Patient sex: F
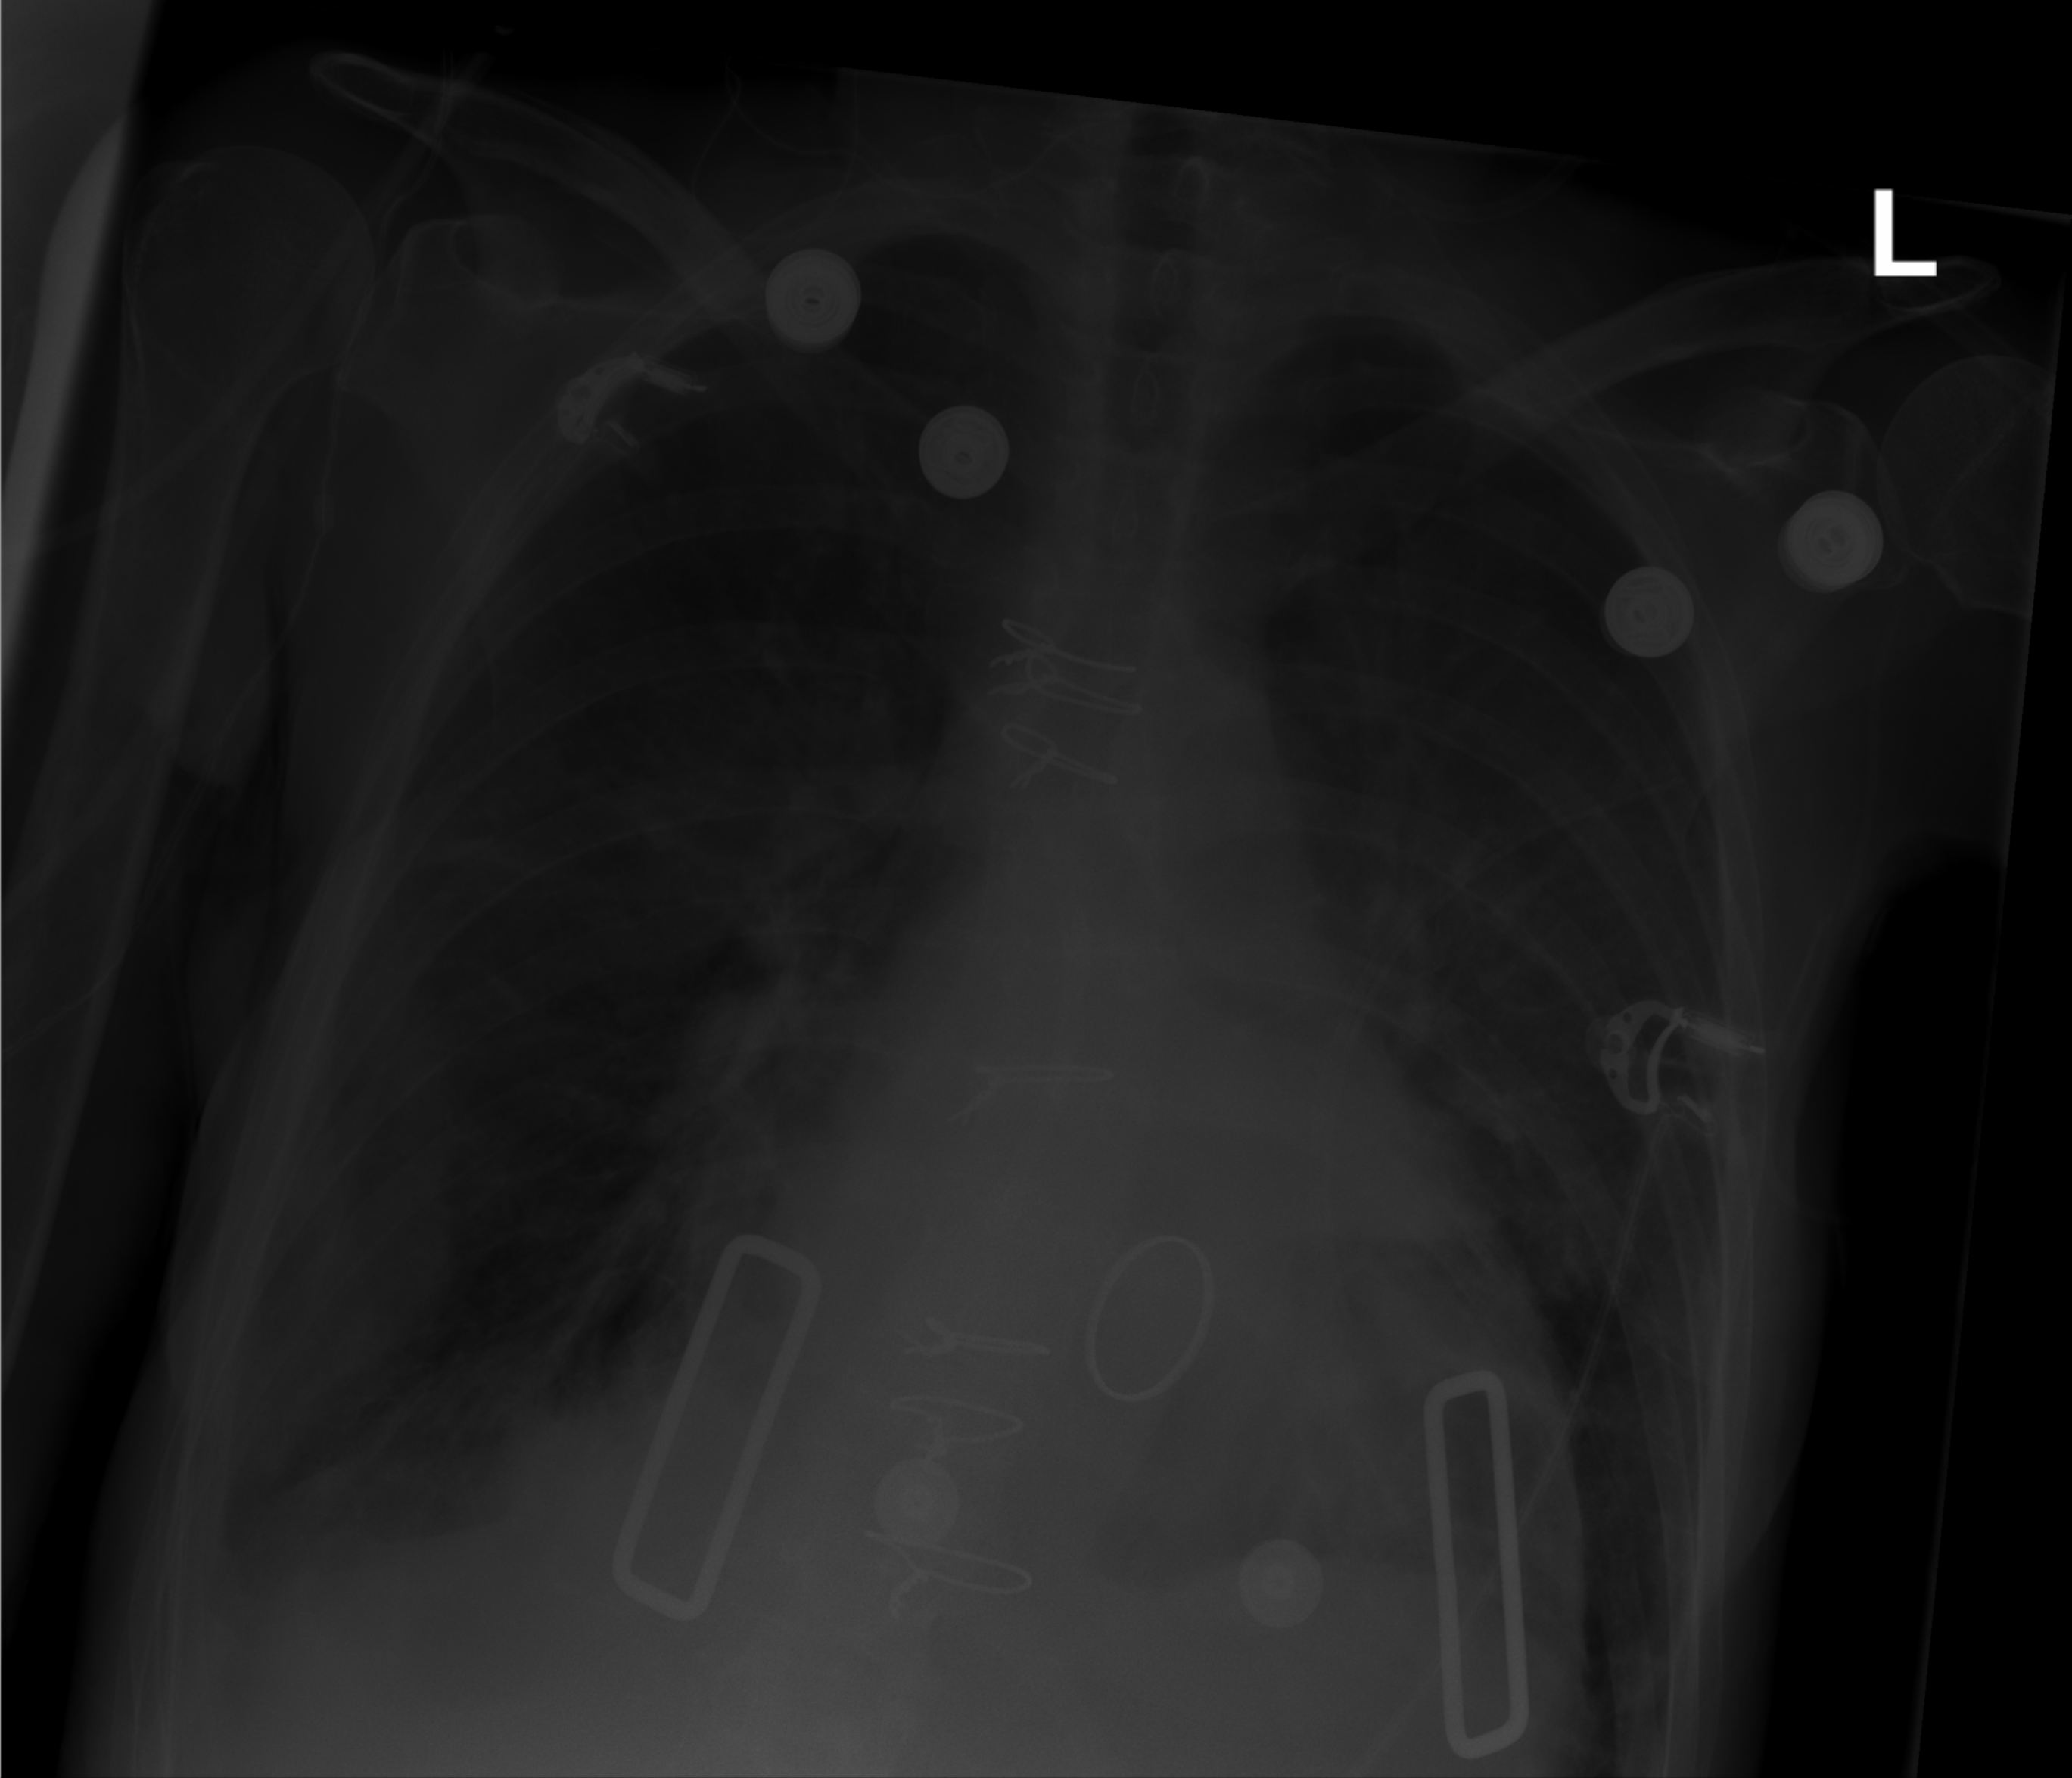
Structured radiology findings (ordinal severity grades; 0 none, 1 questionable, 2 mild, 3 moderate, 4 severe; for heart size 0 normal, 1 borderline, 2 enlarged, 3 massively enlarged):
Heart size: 2
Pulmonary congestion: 0
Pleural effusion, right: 2
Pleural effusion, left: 2
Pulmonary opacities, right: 0
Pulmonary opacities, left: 0
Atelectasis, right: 2
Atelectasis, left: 2